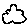
Label: cloud